Field crop: maize
Growth stage: 2
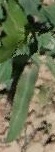
Species: maize